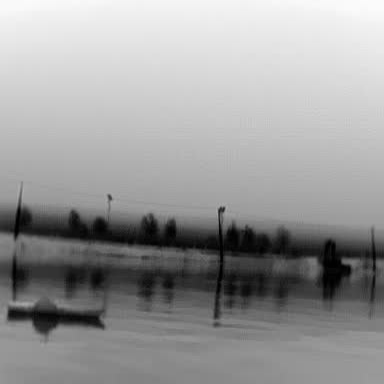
There is a warship in the infrared image.